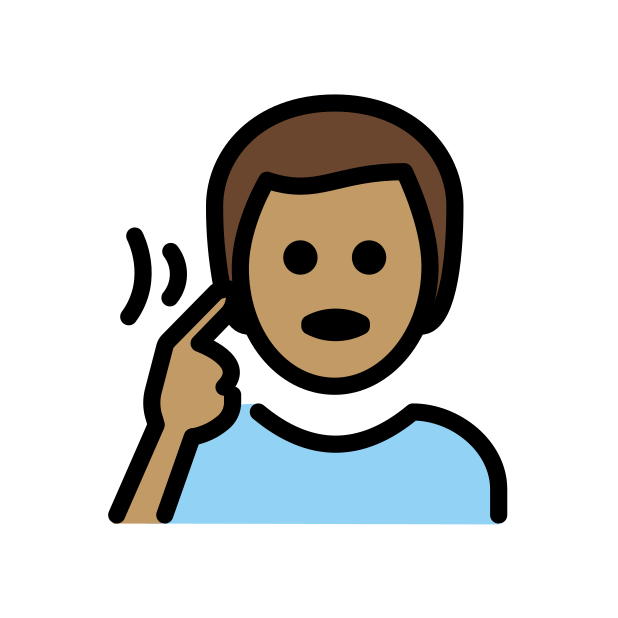
deaf man: medium skin tone